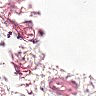
Metastatic tissue present: no